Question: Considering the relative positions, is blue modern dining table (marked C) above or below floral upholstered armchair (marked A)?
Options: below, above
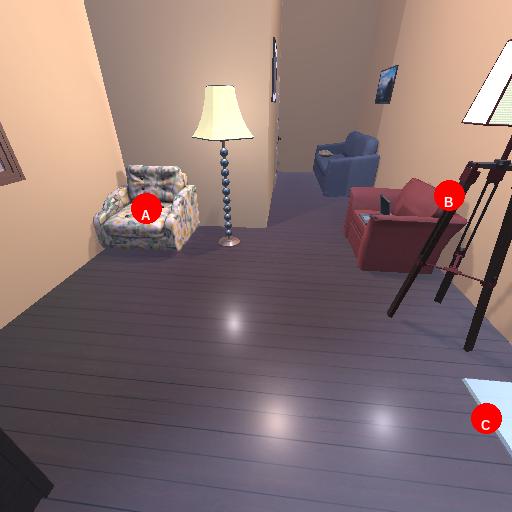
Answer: below